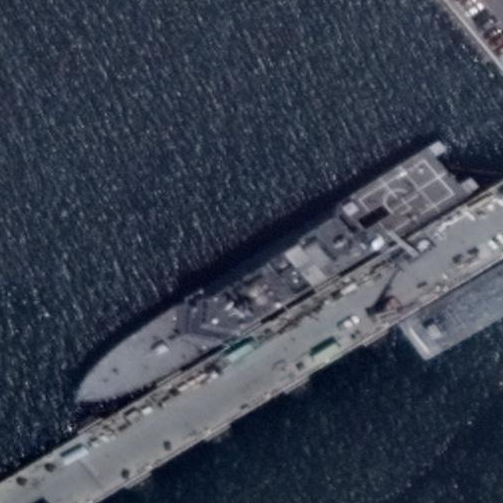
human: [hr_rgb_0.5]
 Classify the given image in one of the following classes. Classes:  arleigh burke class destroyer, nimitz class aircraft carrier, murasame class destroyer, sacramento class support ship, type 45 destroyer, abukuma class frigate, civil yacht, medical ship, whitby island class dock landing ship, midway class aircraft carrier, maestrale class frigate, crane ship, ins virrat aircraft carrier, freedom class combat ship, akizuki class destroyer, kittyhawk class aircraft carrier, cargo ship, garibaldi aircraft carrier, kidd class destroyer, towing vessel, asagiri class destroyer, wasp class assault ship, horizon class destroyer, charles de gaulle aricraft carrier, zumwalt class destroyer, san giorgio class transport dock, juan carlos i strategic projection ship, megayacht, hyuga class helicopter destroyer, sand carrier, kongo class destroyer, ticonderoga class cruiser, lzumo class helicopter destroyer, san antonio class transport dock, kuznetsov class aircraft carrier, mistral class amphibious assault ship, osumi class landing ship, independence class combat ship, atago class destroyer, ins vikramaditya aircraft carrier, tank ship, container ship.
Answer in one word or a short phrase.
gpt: Freedom class combat ship